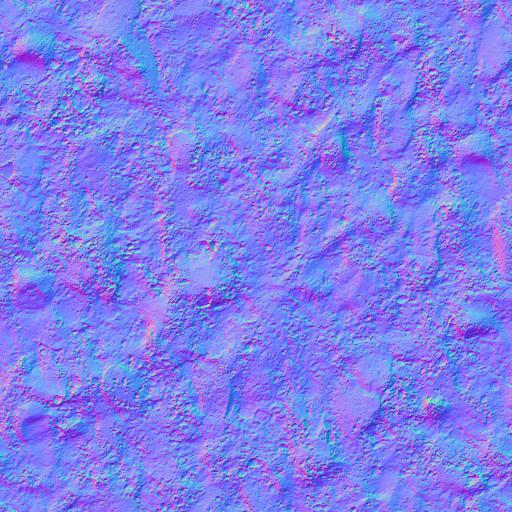
beach dirt dirty ground mud sand